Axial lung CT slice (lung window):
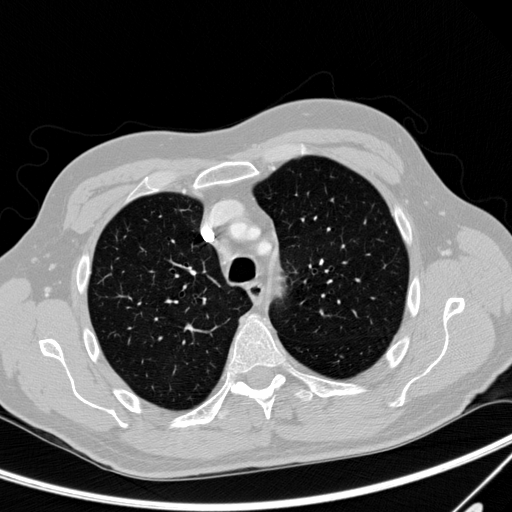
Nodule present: no